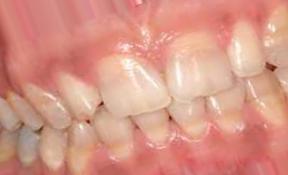
Condition: Tooth Discoloration